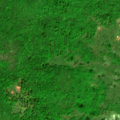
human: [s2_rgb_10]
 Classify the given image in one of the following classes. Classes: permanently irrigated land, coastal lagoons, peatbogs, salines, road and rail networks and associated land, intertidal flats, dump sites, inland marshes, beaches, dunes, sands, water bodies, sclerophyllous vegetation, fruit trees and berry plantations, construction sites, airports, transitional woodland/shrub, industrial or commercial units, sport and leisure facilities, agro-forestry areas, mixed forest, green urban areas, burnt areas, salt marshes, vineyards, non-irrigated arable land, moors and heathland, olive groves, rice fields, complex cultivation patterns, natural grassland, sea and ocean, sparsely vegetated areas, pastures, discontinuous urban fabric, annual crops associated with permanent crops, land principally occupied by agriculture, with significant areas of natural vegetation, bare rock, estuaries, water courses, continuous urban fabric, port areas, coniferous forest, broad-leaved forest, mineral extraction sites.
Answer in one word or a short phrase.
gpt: broad-leaved forest, transitional woodland/shrub